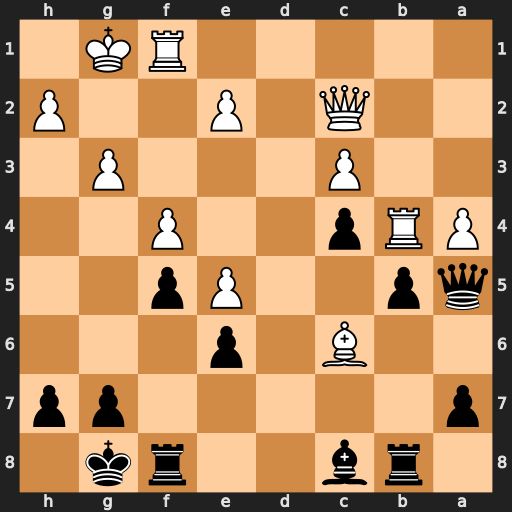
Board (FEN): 1rb2rk1/p5pp/2B1p3/qp2Pp2/PRp2P2/2P3P1/2Q1P2P/5RK1
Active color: b
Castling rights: -
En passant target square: -
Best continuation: Qb6+ e3 Qxc6